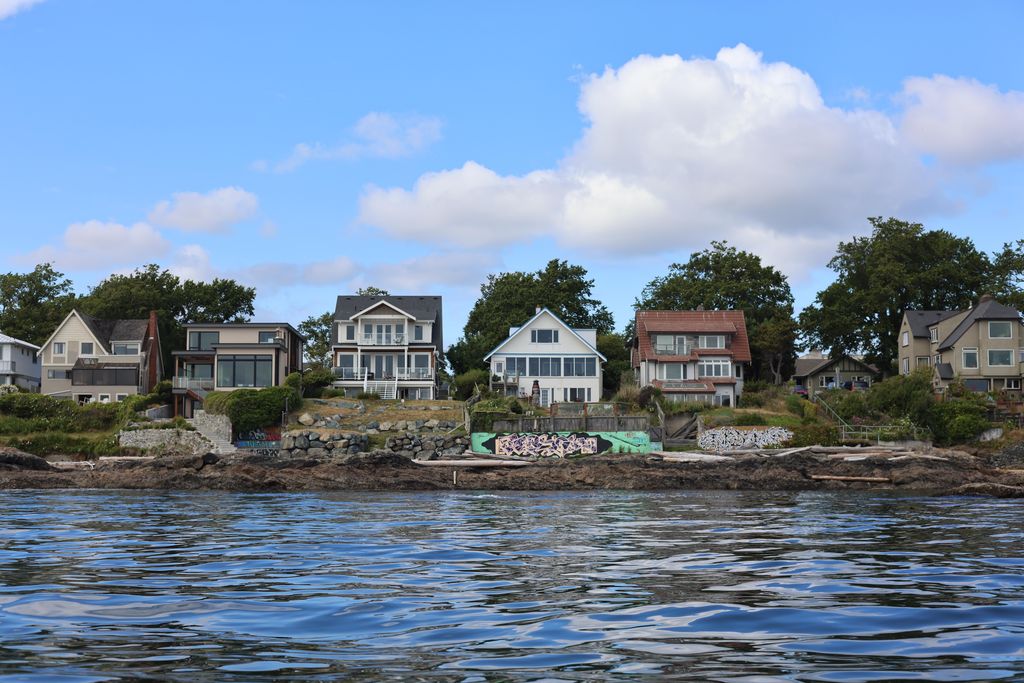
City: victoria